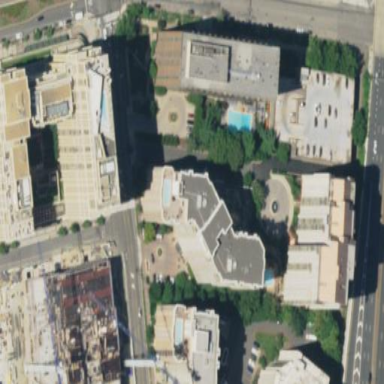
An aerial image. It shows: Image showing building with apartments.